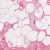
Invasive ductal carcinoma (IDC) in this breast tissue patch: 0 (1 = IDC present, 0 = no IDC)